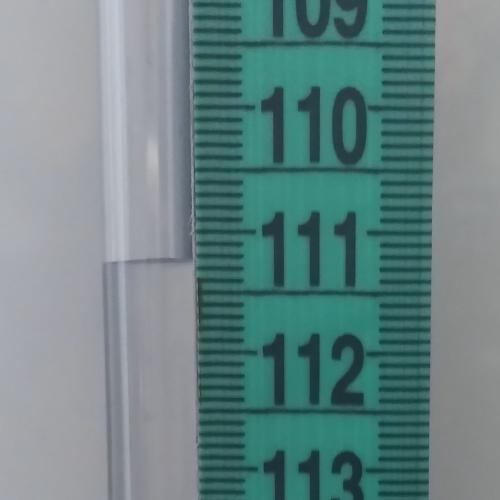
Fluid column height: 111.2 cm